Interaction volume radius: 5 \u00c5
Interaction volume height: 40 \u00c5
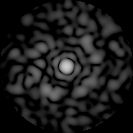
Disorder parameter: 0.798